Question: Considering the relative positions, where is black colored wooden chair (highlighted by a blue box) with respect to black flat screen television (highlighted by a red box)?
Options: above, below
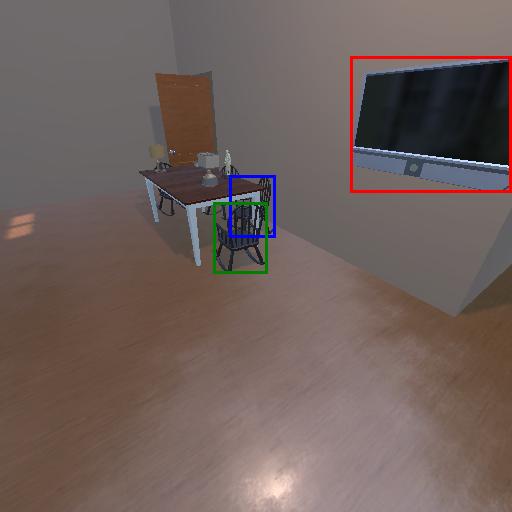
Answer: above